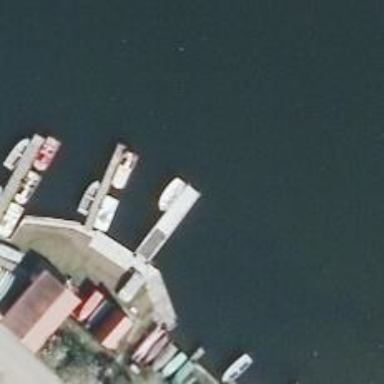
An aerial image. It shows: Man-made pier.